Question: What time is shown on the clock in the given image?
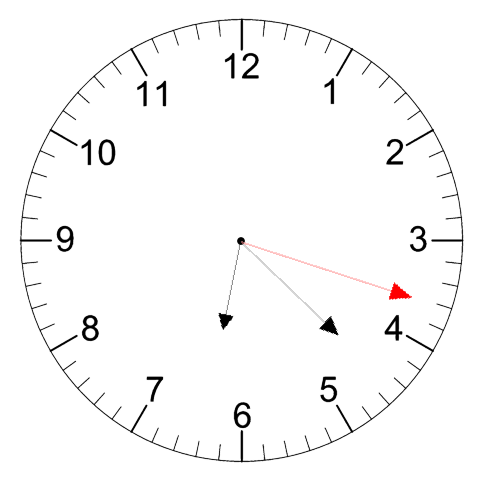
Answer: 06:22:18